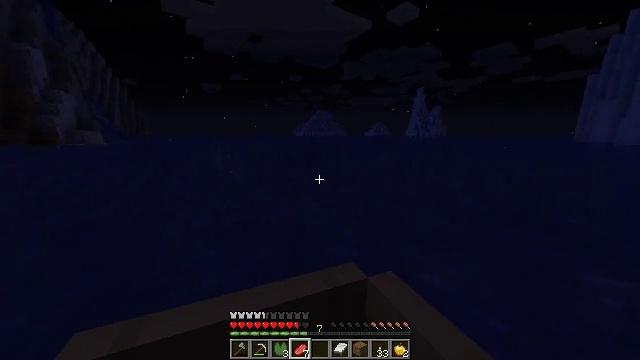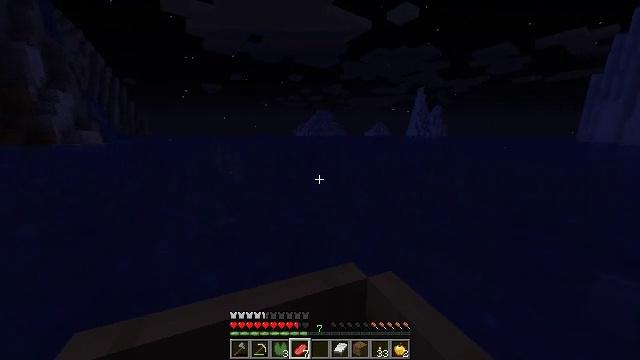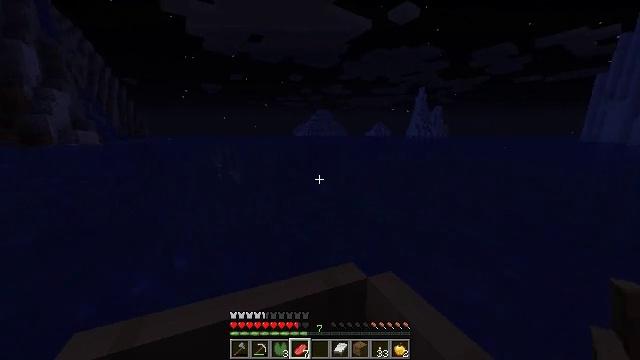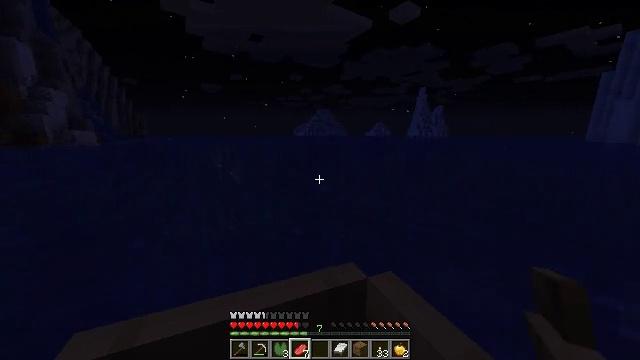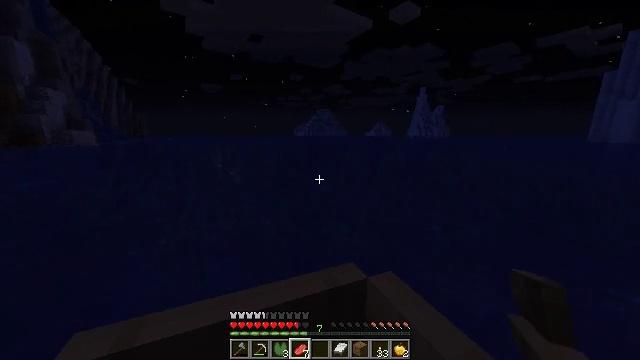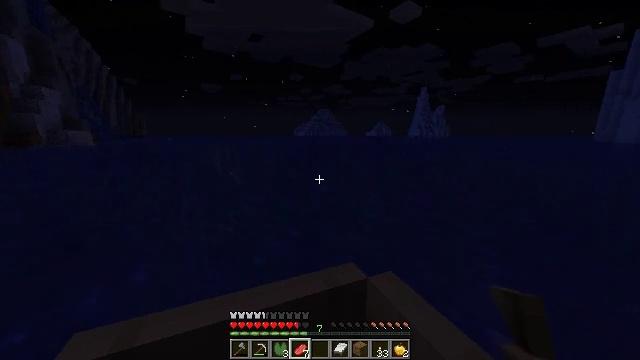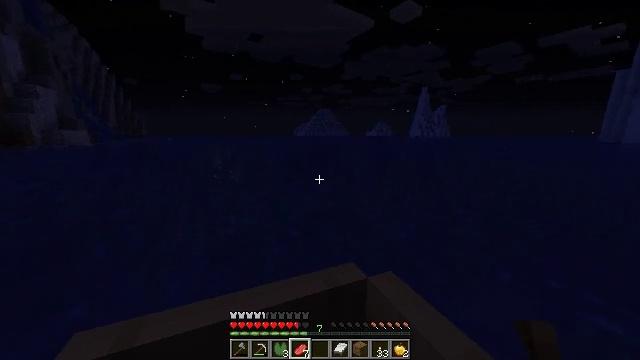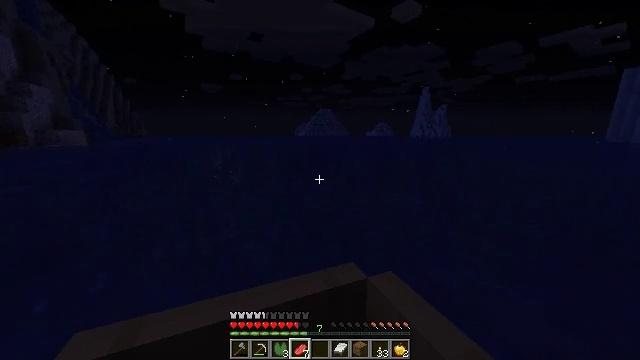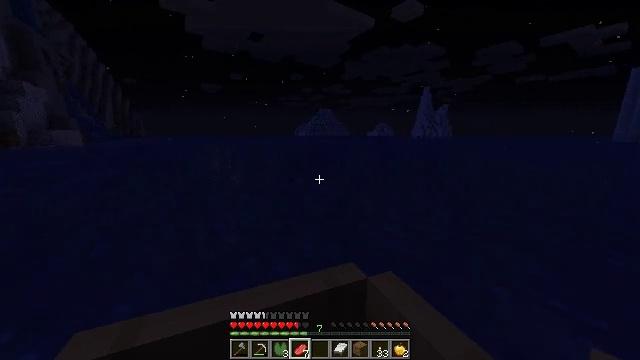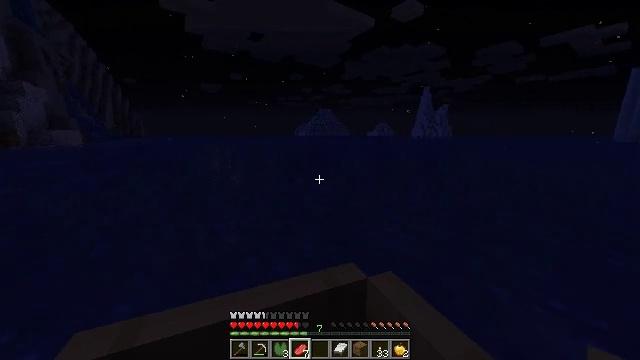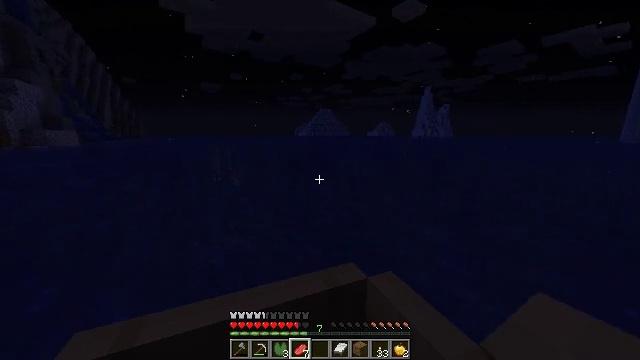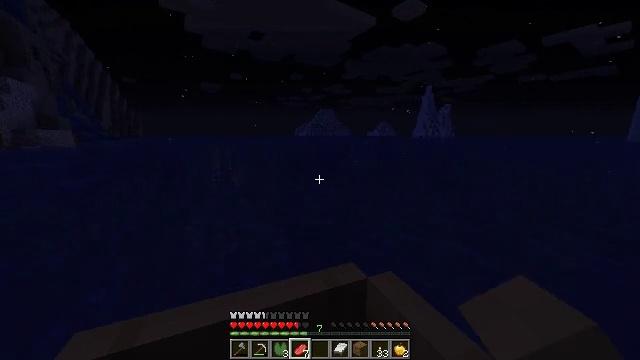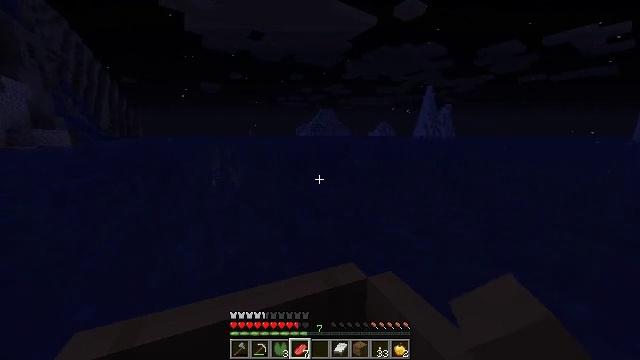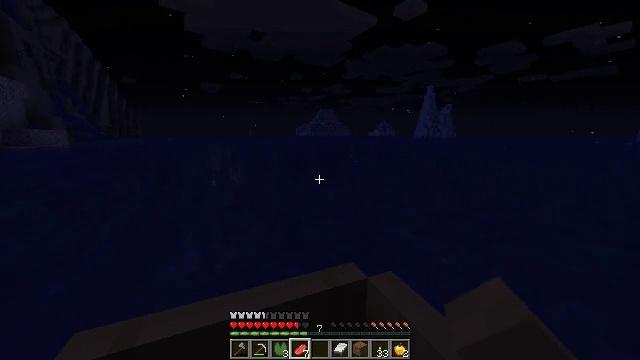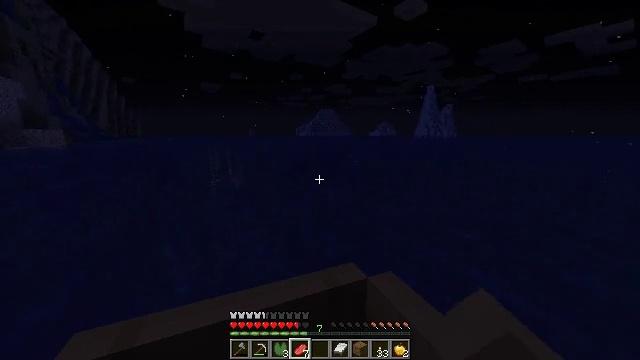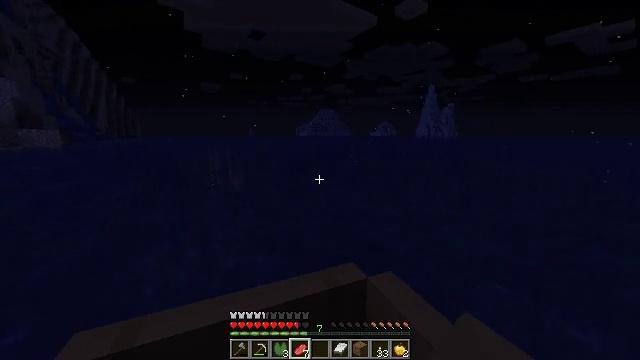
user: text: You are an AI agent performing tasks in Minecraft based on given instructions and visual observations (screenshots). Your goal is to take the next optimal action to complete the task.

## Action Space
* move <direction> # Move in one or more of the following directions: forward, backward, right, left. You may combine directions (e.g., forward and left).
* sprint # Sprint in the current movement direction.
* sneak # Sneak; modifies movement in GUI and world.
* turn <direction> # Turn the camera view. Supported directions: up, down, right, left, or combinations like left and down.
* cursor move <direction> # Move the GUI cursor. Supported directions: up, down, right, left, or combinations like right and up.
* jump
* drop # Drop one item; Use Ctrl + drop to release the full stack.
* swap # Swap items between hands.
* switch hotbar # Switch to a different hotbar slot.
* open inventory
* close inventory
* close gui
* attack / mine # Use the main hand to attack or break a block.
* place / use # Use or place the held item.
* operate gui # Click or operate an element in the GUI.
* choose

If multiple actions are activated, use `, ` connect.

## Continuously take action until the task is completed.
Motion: motion action
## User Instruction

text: Dig through mossy stone bricks.
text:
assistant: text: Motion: move forward, sprint
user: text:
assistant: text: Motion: move forward, sprint
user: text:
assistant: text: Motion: move forward, sprint
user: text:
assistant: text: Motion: move forward, sprint
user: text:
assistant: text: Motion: move forward, sprint
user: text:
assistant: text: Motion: move forward, sprint
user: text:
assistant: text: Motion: move forward, sprint
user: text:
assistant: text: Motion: move forward, sprint
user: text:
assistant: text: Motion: move forward, sprint
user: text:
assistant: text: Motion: move forward, sprint
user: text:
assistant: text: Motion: move forward, sprint
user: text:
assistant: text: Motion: move forward, sprint
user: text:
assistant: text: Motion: move forward, sprint
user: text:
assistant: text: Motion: move forward, sprint
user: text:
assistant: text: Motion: move forward, sprint
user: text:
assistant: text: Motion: move forward, sprint
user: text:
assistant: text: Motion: move forward, sprint
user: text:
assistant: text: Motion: move forward, sprint
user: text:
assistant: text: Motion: move forward, sprint
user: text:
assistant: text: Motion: move forward, sprint
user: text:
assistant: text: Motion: move forward, sprint
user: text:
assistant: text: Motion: move forward, sprint
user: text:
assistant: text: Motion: move forward, sprint
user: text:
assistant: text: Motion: move forward, sprint
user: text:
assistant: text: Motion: move forward, sprint, turn left
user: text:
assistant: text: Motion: move forward, sprint, turn left
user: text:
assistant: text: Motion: move forward, sprint, turn left
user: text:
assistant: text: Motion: move forward, sprint
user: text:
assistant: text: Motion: move forward, sprint
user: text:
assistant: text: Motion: move forward, sprint